Interaction volume radius: 5 \u00c5
Interaction volume height: 10 \u00c5
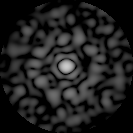
Disorder parameter: 0.8443